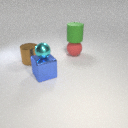
small cyan metal sphere above large blue metal cube